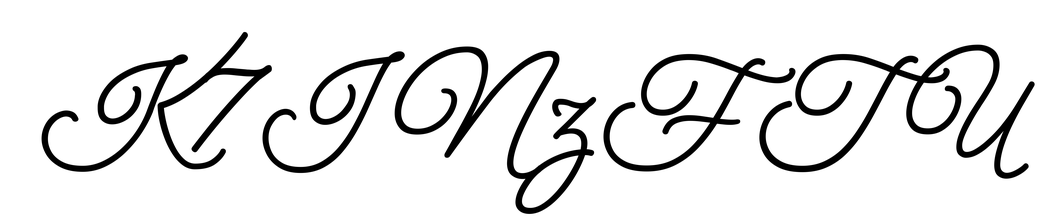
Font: MeowScript-Regular